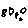
Label: circle